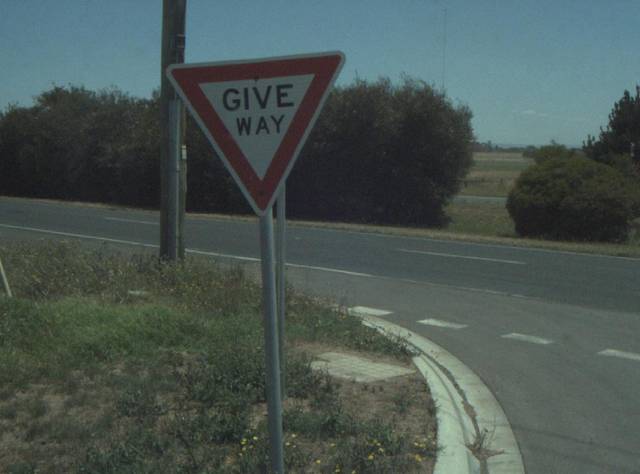
Region: Australia
Coordinates: -38.175, 144.463